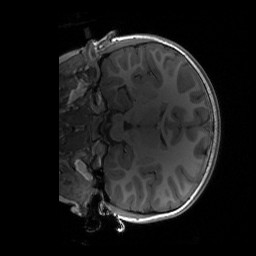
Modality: T1w
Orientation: coronal
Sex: female
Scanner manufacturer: siemens
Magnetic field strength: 3 T
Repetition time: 1.9 s
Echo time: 0.00243 s